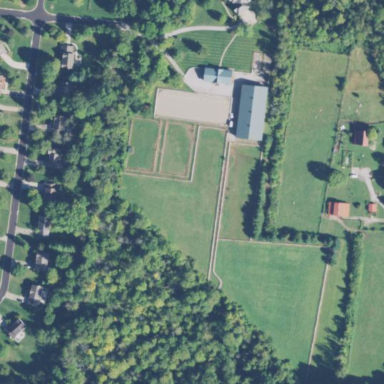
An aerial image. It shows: Pasture used as meadow.